Field crop: tomato
Growth stage: 1
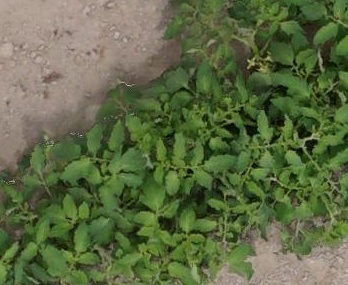
Species: tomato